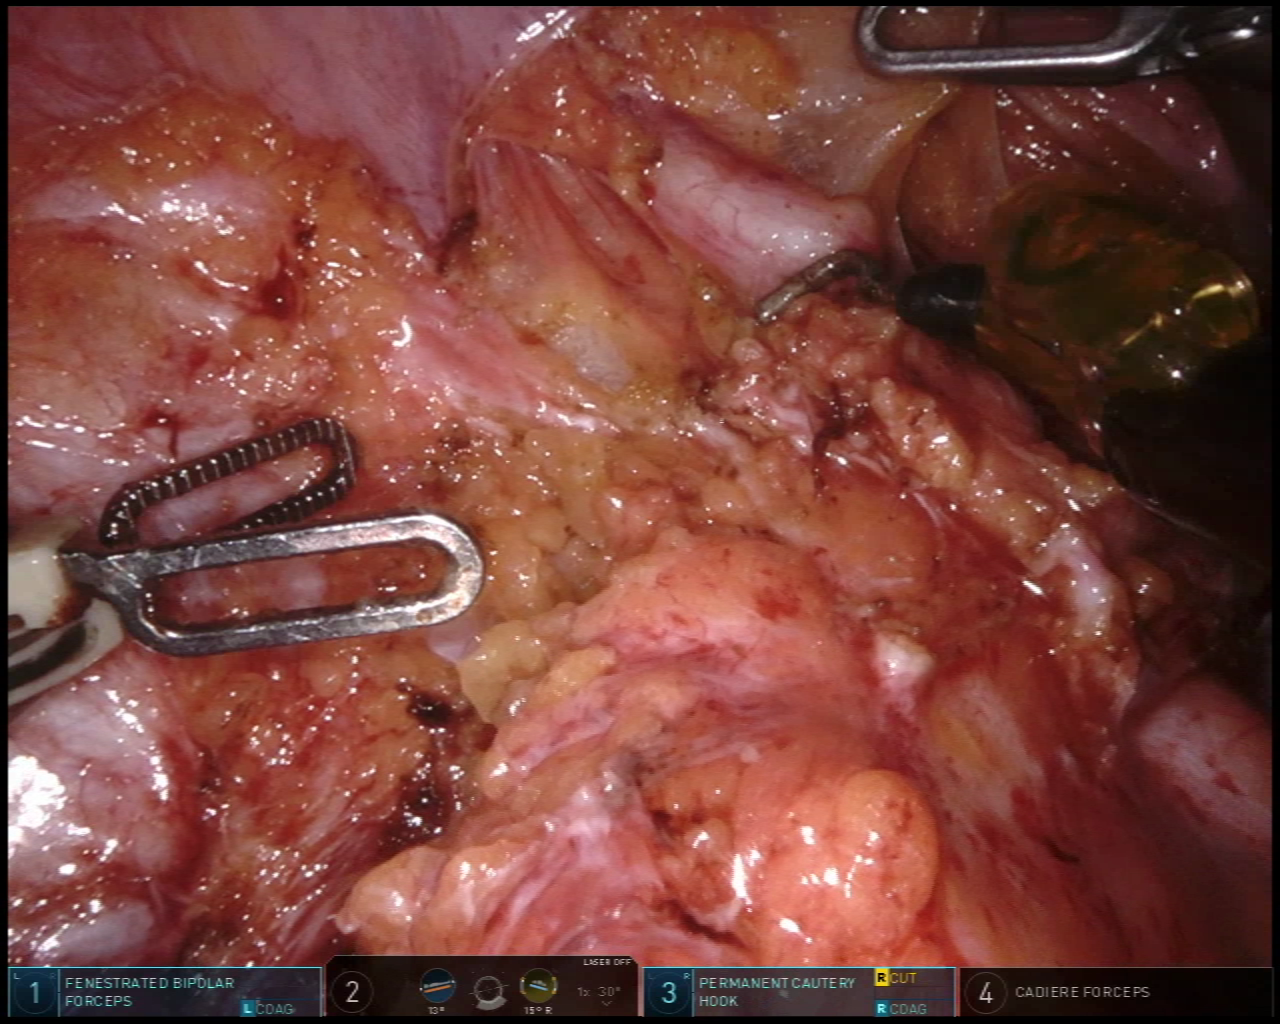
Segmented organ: ureter
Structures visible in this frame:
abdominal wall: yes
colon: yes
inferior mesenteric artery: no
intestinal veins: no
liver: no
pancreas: no
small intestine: no
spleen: no
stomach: no
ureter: yes
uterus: no
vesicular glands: no